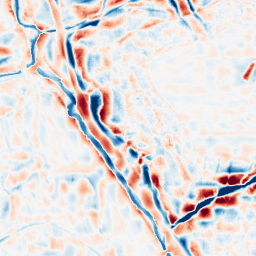
Category: wavelet
Decomposition family: wavelet_dwt
Decomposition parameters: wavelet: coif2
level: 4
Upsampling method: bicubic
Upsampling parameters: scale: 2
Upsampling scale: 2